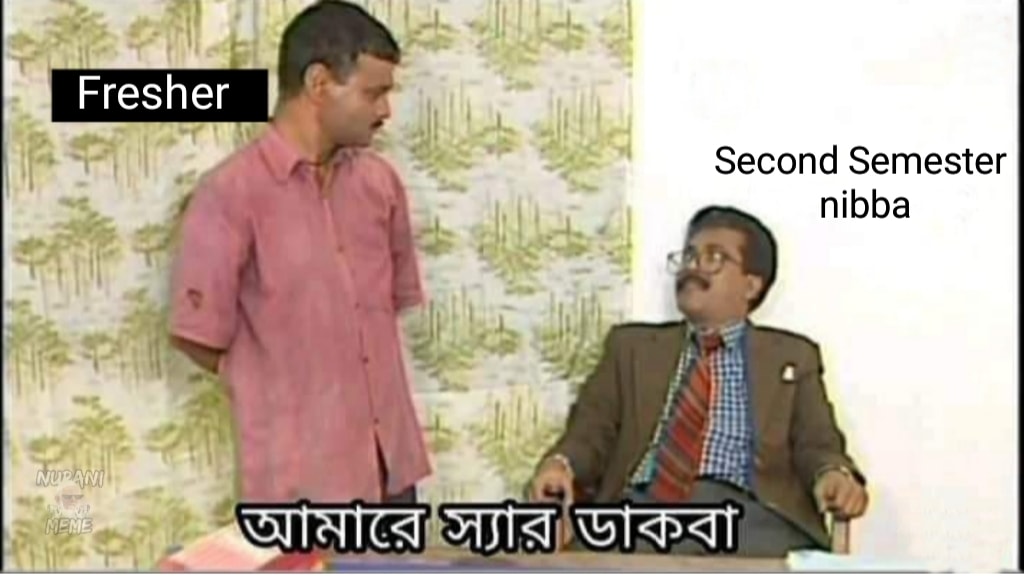
Caption: Fresher   Second Semester nibba    আমাকে স্যার ডাকবা
Label: non-hate